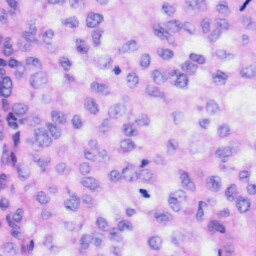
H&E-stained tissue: Liver